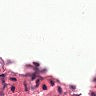
Metastatic tissue present: no